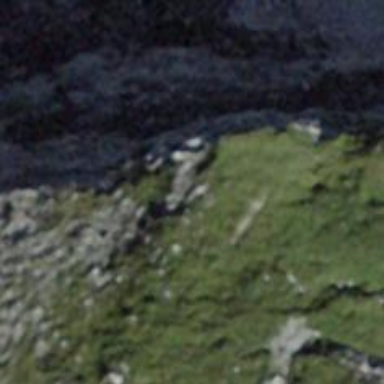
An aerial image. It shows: Cliff in nature.